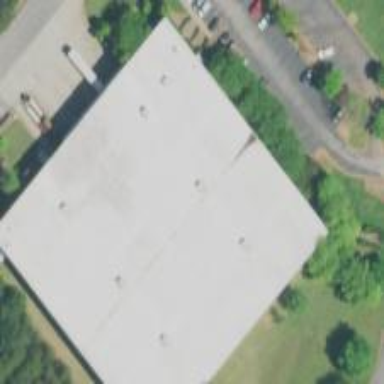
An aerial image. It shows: Commercial building.